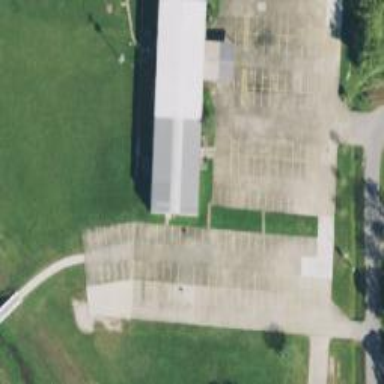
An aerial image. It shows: School.